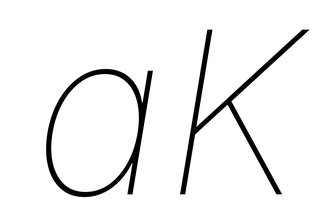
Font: Inter-Italic_Thin_Italic